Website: lowes
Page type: billing-address
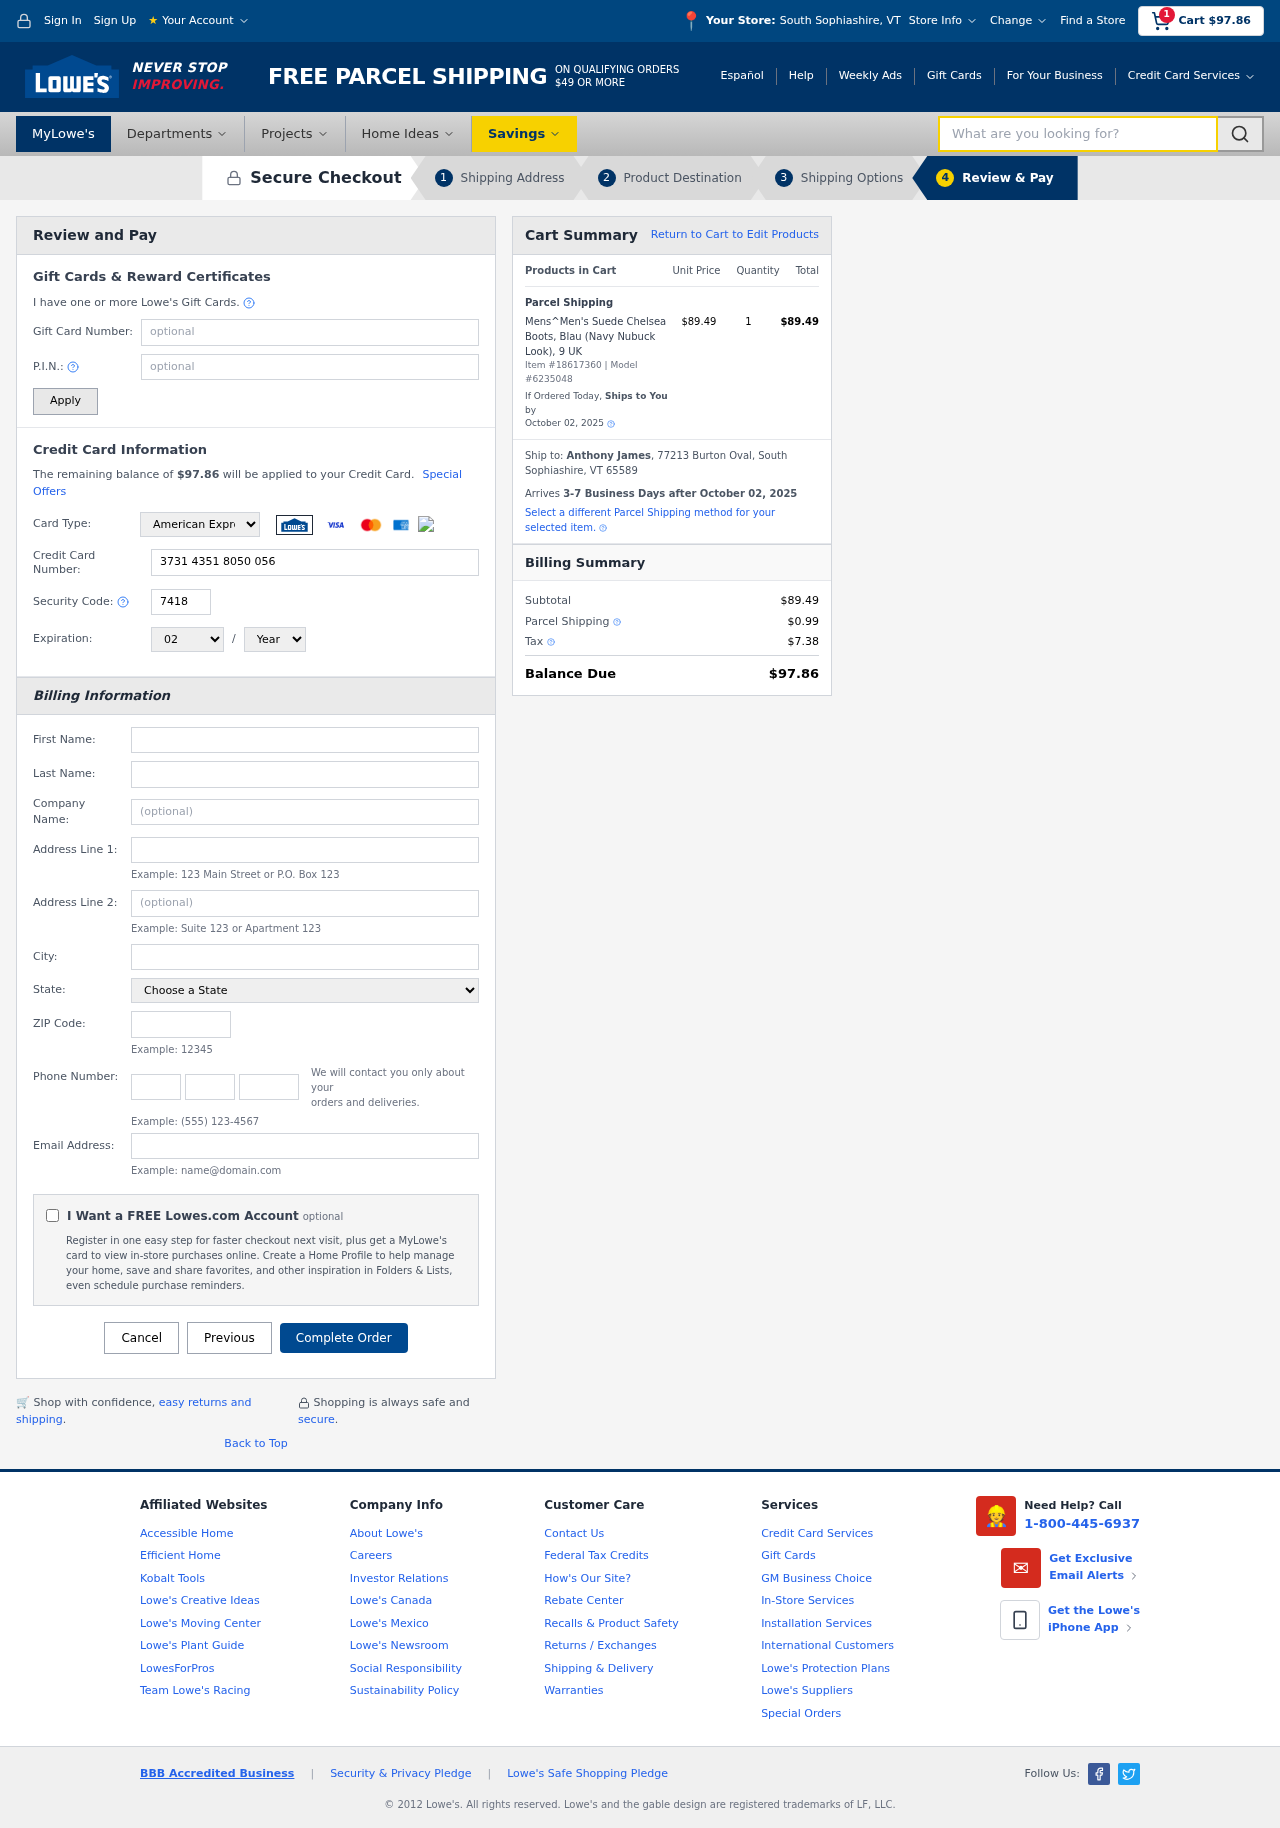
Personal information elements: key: PII_CARD_CVV
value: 7418
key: PII_CARD_EXPIRY_MONTH
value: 02
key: PII_CARD_EXPIRY_YEAR
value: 30
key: PII_CARD_NUMBER
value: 3731 4351 8050 056
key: PII_CARD_TYPE
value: American Express
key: PII_CITY
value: South Sophiashire
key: PII_CITY_STATE
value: South Sophiashire, VT
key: PII_COMPANY
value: Carroll, Frey and Mason
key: PII_EMAIL
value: ajames@yahoo.com
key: PII_FIRSTNAME
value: Anthony
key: PII_FULLNAME
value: Anthony James
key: PII_LASTNAME
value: James
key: PII_PHONE_AREA
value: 557
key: PII_PHONE_PREFIX
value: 563
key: PII_PHONE_SUFFIX
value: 1080
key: PII_POSTCODE
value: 65589
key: PII_STATE
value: Vermont
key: PII_STREET
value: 77213 Burton Oval
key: PII_CITY_STATE_ZIP
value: South Sophiashire, VT 65589
Product elements: key: PRODUCT1_NAME
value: Mens^Men's Suede Chelsea Boots, Blau (Navy Nubuck Look), 9 UK
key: PRODUCT1_PRICE
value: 89.49
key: PRODUCT1_QUANTITY
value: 1
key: PRODUCT_ITEM_NUMBER
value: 18617360
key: PRODUCT_MODEL_NUMBER
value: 6235048
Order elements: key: ORDER_SUBTOTAL
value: $97.86
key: ORDER_TOTAL
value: $97.86
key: ORDER_SHIPPING_DATE
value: October 02, 2025
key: ORDER_SUBTOTAL
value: $89.49
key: ORDER_DELIVERY_DATE
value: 3-7 Business Days after October 02, 2025
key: ORDER_SHIPPING_DATE2
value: October 02, 2025
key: ORDER_SUBTOTAL2
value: $89.49
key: ORDER_SHIPPING_COST
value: $0.99
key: ORDER_TAX
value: $7.38
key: ORDER_TOTAL2
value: $97.86
Search elements: key: HEADER_SEARCH
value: What are you looking for?